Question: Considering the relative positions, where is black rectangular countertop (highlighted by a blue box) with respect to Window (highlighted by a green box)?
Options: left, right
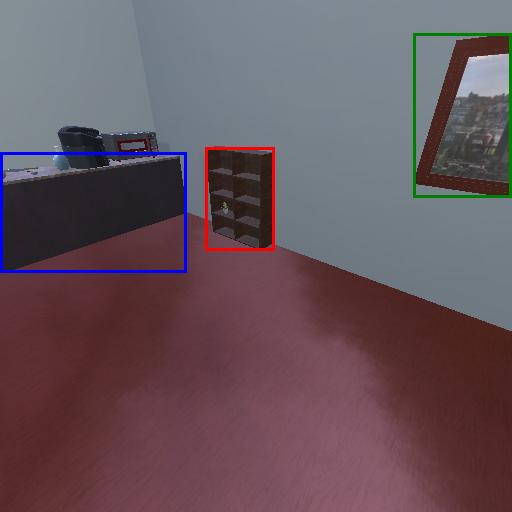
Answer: left